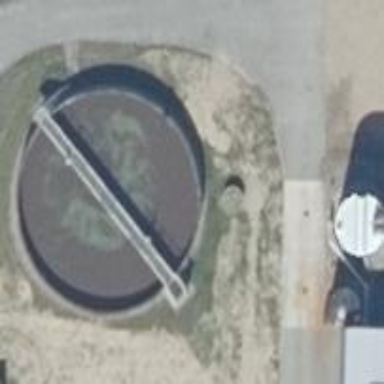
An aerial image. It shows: Image of wastewater.